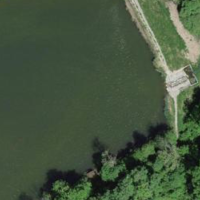
EUNIS habitat code: 52
Species observed at this site:
Phragmites australis
Lycopus europaeus
Tussilago farfara
Trifolium pratense